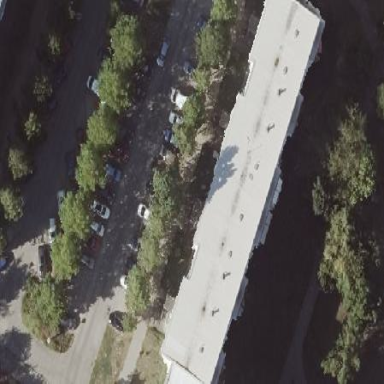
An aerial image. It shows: Building with apartments and flat roof.